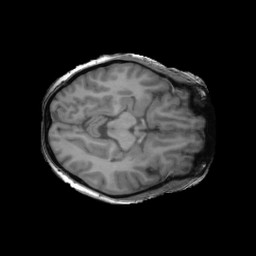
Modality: T1w
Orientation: axial
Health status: ill
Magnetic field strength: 3 T